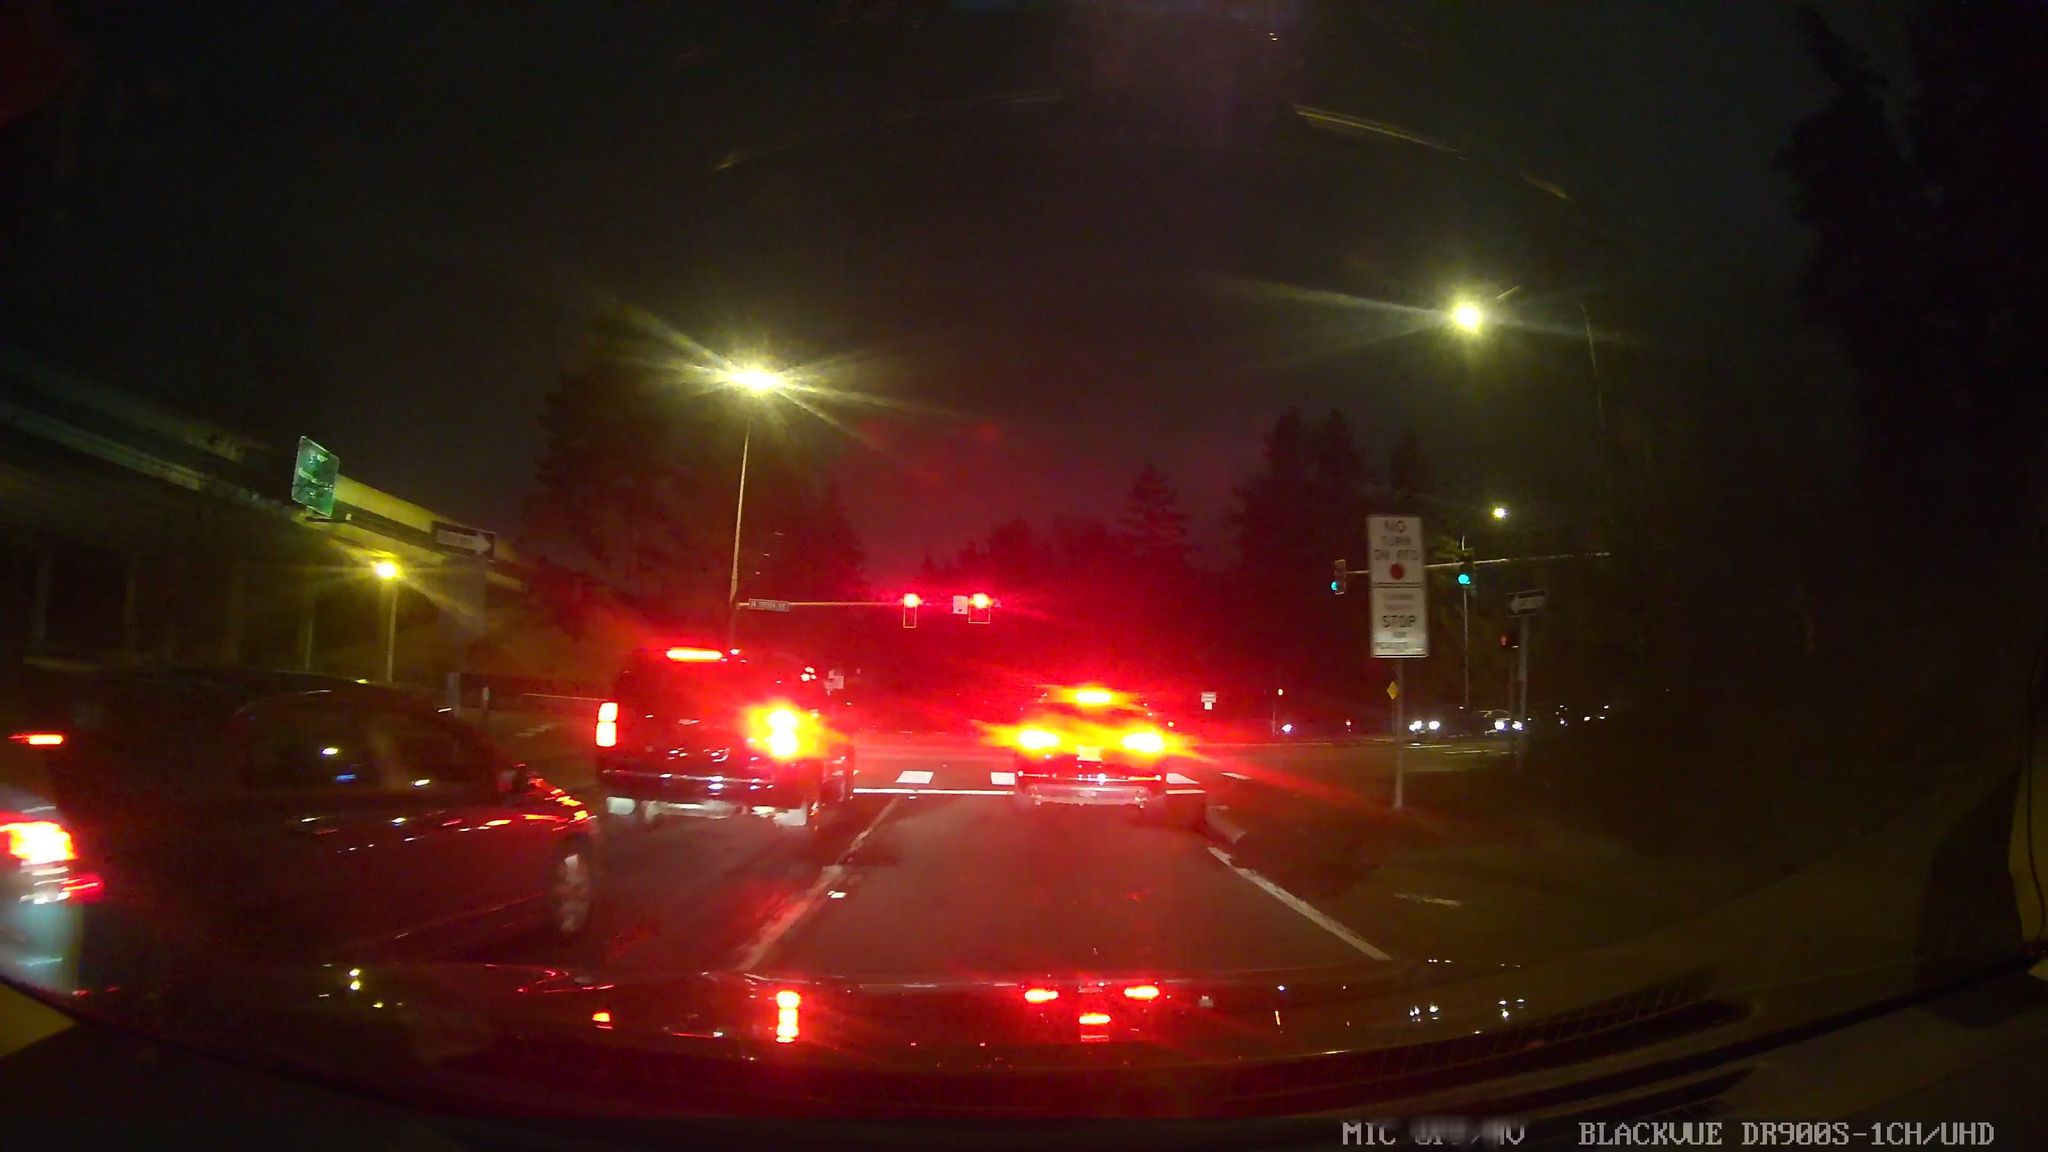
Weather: clear
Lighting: night
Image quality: slightly poor
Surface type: driving surface
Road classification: motorway_link
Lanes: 2, 1
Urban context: urban centre
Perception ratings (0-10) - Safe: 1.3, Lively: 4.8, Beautiful: 5.99, Boring: 3.86, Depressing: 3.2, Wealthy: 2.54